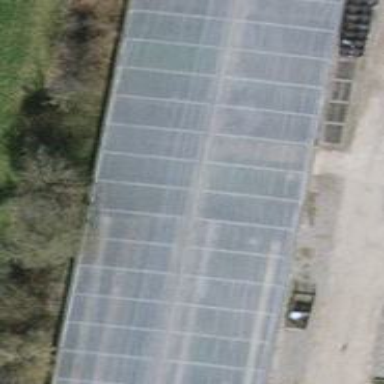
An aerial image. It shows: Greenhouse.